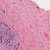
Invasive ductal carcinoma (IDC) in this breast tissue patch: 0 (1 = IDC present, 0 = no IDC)